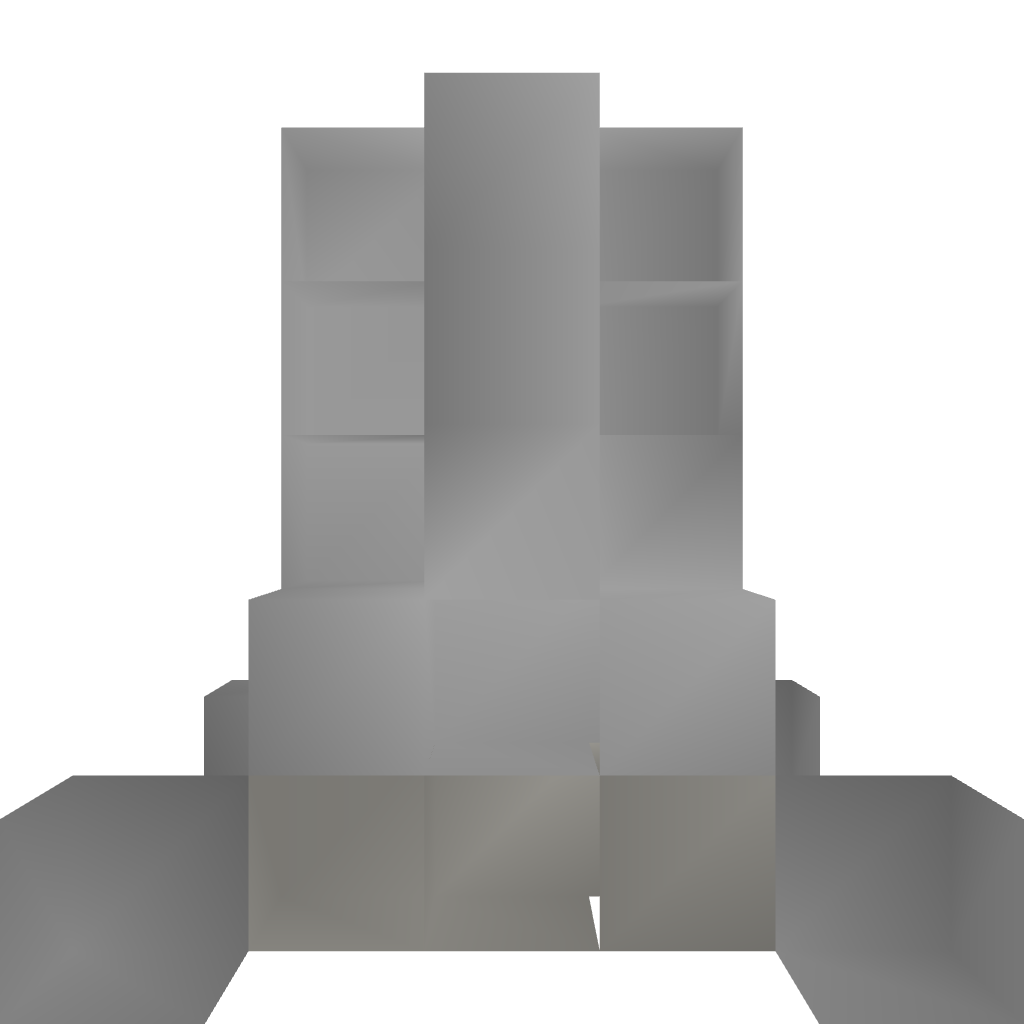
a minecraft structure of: Micro Fountain